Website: lowes
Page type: billing-address
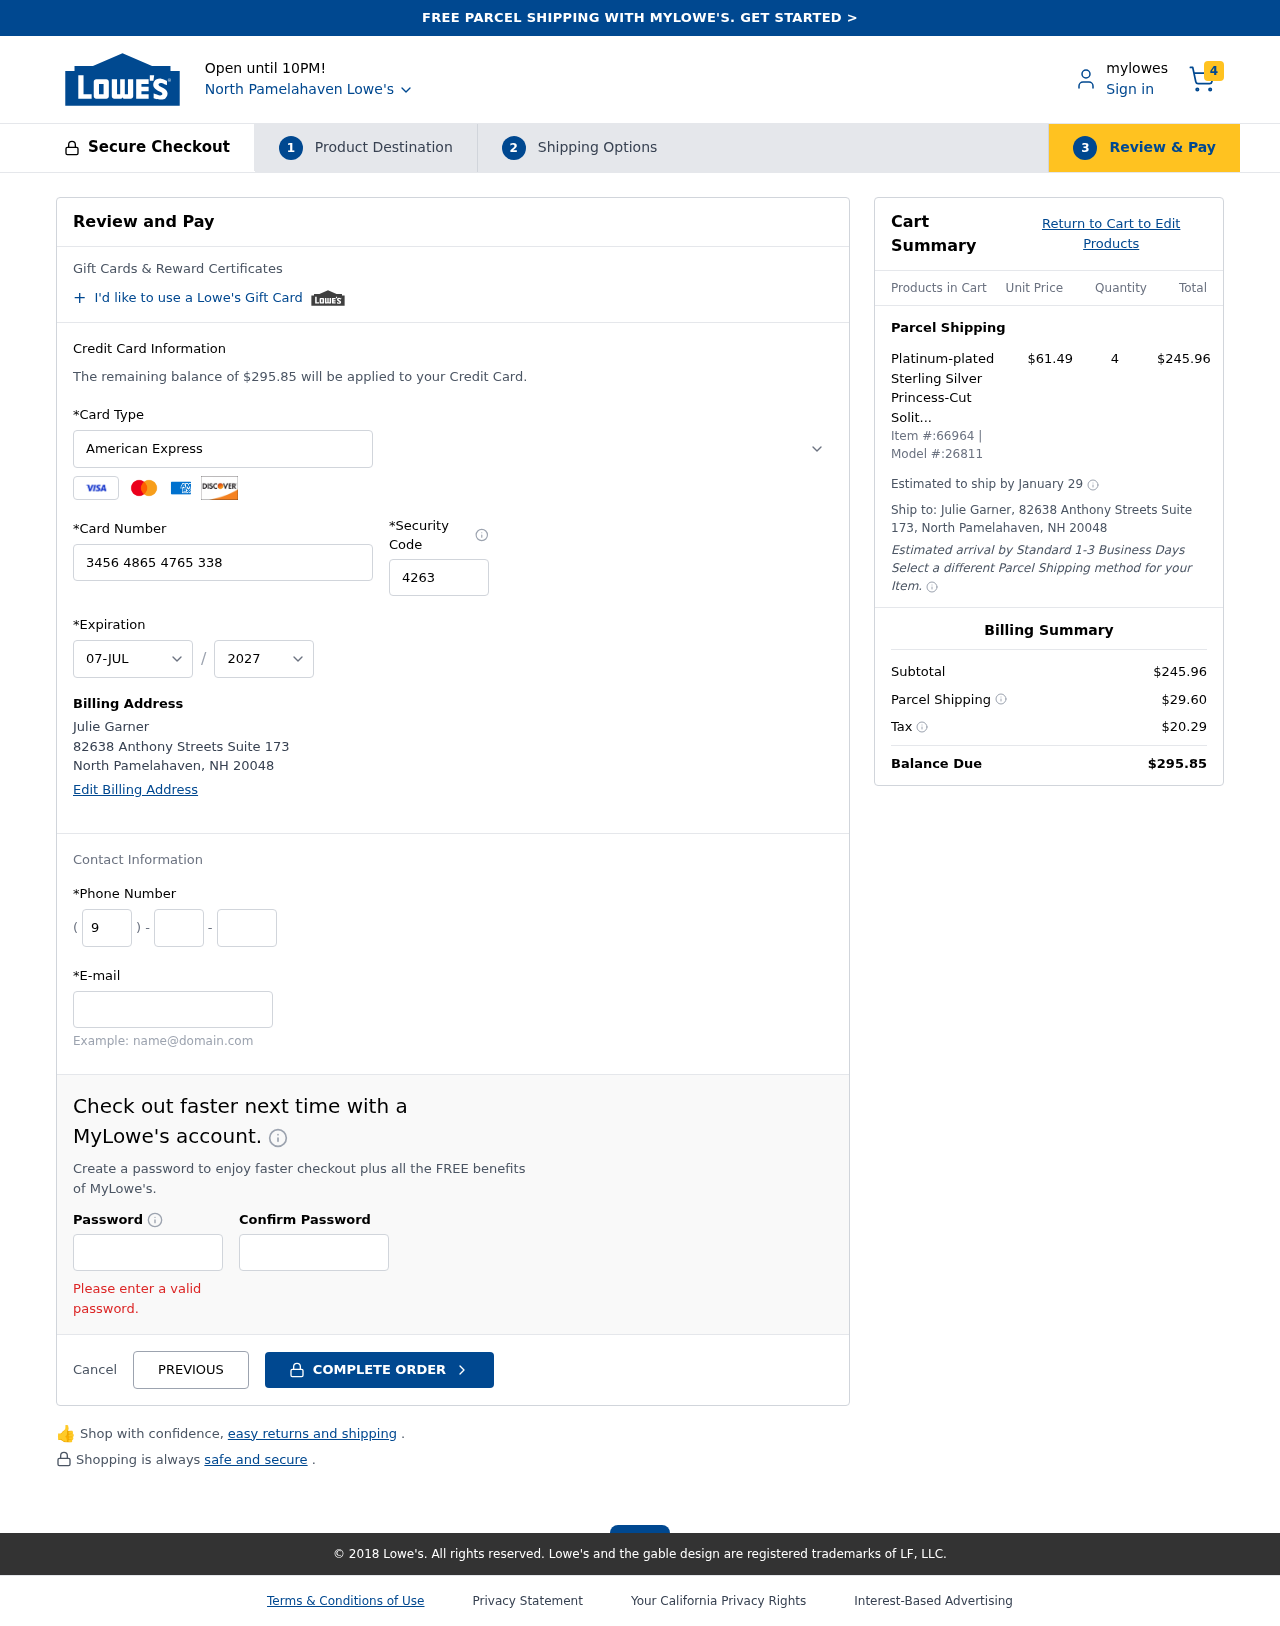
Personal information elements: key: PII_CARD_CVV
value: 4263
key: PII_CARD_EXPIRY_MONTH
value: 07
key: PII_CARD_EXPIRY_YEAR
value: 27
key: PII_CARD_NUMBER
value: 3456 4865 4765 338
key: PII_CARD_TYPE
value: American Express
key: PII_CITY
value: North Pamelahaven
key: PII_CITY_STATE_ZIP
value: North Pamelahaven, NH 20048
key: PII_EMAIL
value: julie_garner@gmail.com
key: PII_FULLNAME
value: Julie Garner
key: PII_PHONE_AREA
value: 976
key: PII_PHONE_PREFIX
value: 742
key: PII_PHONE_SUFFIX
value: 3192
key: PII_STREET
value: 82638 Anthony Streets Suite 173
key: PII_FULLNAME2
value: Julie Garner
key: PII_STATE_ABBR
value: NH
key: PII_POSTCODE
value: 20048
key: PII_POSTCODE_FULL
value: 20048
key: PII_CITY_STATE
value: North Pamelahaven, NH
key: PII_POSTCODE_NUMERIC
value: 20048
Product elements: key: PRODUCT1_NAME
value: Platinum-plated Sterling Silver Princess-Cut Solitaire Ring made with Swarovski Zirconia (3 cttw), S
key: PRODUCT1_PRICE
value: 61.49
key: PRODUCT1_QUANTITY
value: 4
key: PRODUCT_ITEM_NUMBER
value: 66964
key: PRODUCT_MODEL_NUMBER
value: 26811
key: PRODUCT1_LINE_TOTAL
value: $245.96
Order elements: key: ORDER_NUM_ITEMS
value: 4
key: ORDER_TOTAL
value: $295.85
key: ORDER_SHIPPING_DATE
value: January 29
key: ORDER_SUBTOTAL
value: $245.96
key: ORDER_SHIPPING_COST
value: $29.60
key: ORDER_TAX
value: $20.29